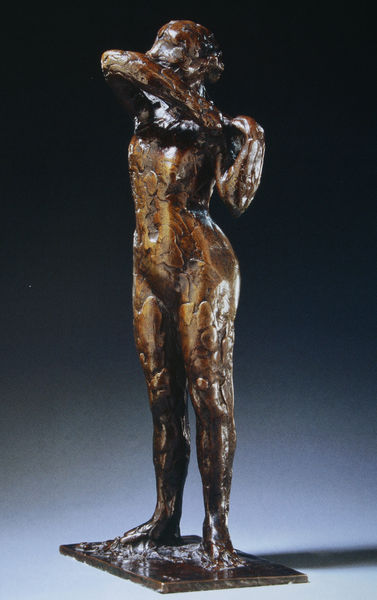
Titel: Danseuse agrafant l'épaulette de son corsage, Tänzerin, die sich das Schulterstück ihrer Korsage zuhakt
Künstler: Edgar Degas
Standort: Martigny (Schweiz)
Institution: Collection Fondation Pierre Gianadda
Schlagwörter: akt, blau, dunkel, fuß, hand, kopf, körper, mann, nackt, schatten, badende, frauen, mädchen, bewegung, braun, brust, busen, degas, ellbogen, frau, geste, hell, hintergrund, licht, nase, schwarz, skizze, rot, tanz, alt, arm, arme, augen, gesicht, mensch, sockel, stehen, hände, porträt, figur, haare, stehend, tänzerin, locken, schulter, skulptur, statue, beine, bein, brüste, farbig, füße, gesäß, seitlich, haltung, kamm, modern, dehnen, steif, weiblich, muskeln, sport, glanz, aufrecht, metall, nabel, bauch, bronze, nackte, plastik, platte, plinthe, bauchnabel, ellenbogen, marmoriert, scham, foto, fotografie, photographie, unebenheit, versteckt, schimmer, abgewandt, ellebogen, hüften, messing, oberfläche, schönheit, verbergen, stand, statuette, photo, flecken, leib, verdecken, angewinkelt, antik, griechisch, struktur, erhoben, fleckig, verborgen, basis, kämmen, guss, fotographie, athlet, sportler, figürlich, standfuß, quadrat, gegossen, unruhig, blei, statik, plattform, marees, weiblicher akt, standplatte, bodenplatte, pervers, standfläche, fiti, fotographiie, körber, kämmend, mäfchen, po, stautue